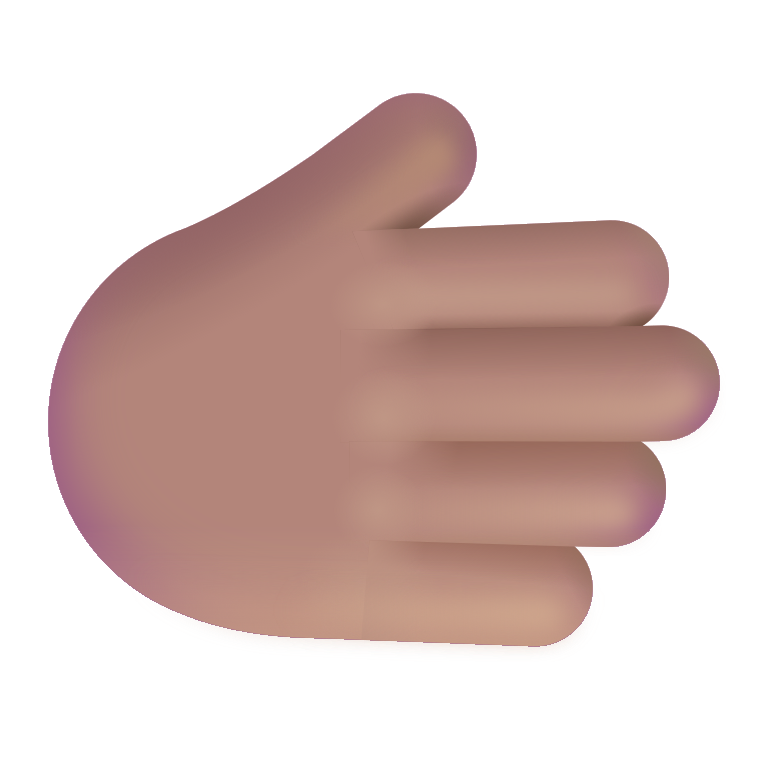
rightwards hand color